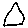
Label: triangle